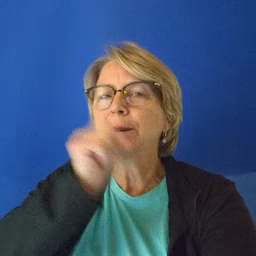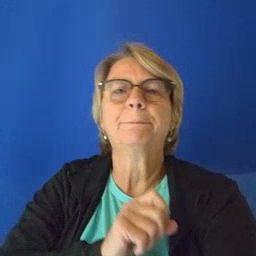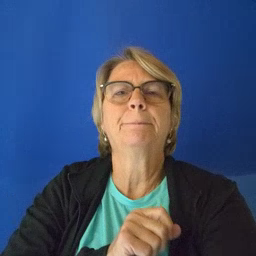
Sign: icecream